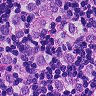
Metastatic tissue present: yes